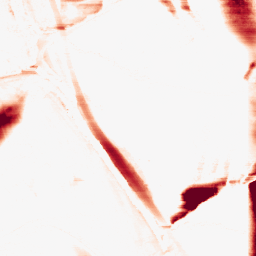
Category: morphological
Decomposition family: morphological_rect
Decomposition parameters: operation: opening
width: 50
height: 3
Upsampling method: regularized
Upsampling parameters: scale: 2
lambda_reg: 0.01
Upsampling scale: 2